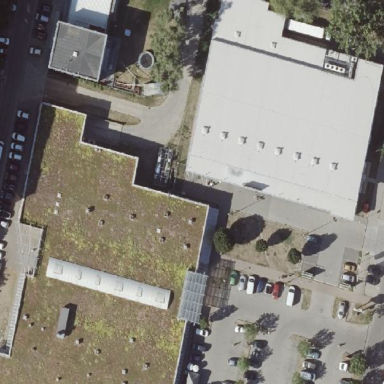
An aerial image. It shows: Retail building with flat roof. It is mall.